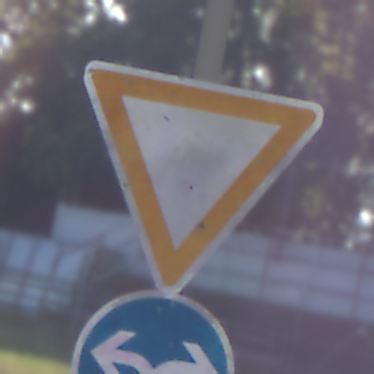
Verkehrszeichen: VorfahrtGewaehren
Zusatzzeichen unten: VorgeschriebeneFahrtrichtungRechtsOderLinks
Umgebung: Outdoor, Suburban
Tageszeit: MorningAfternoon
Wetter: PartlyCloudy
Licht: Natural
Jahreszeit: NotSpecified
Kontrast: HighContrast